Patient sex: M
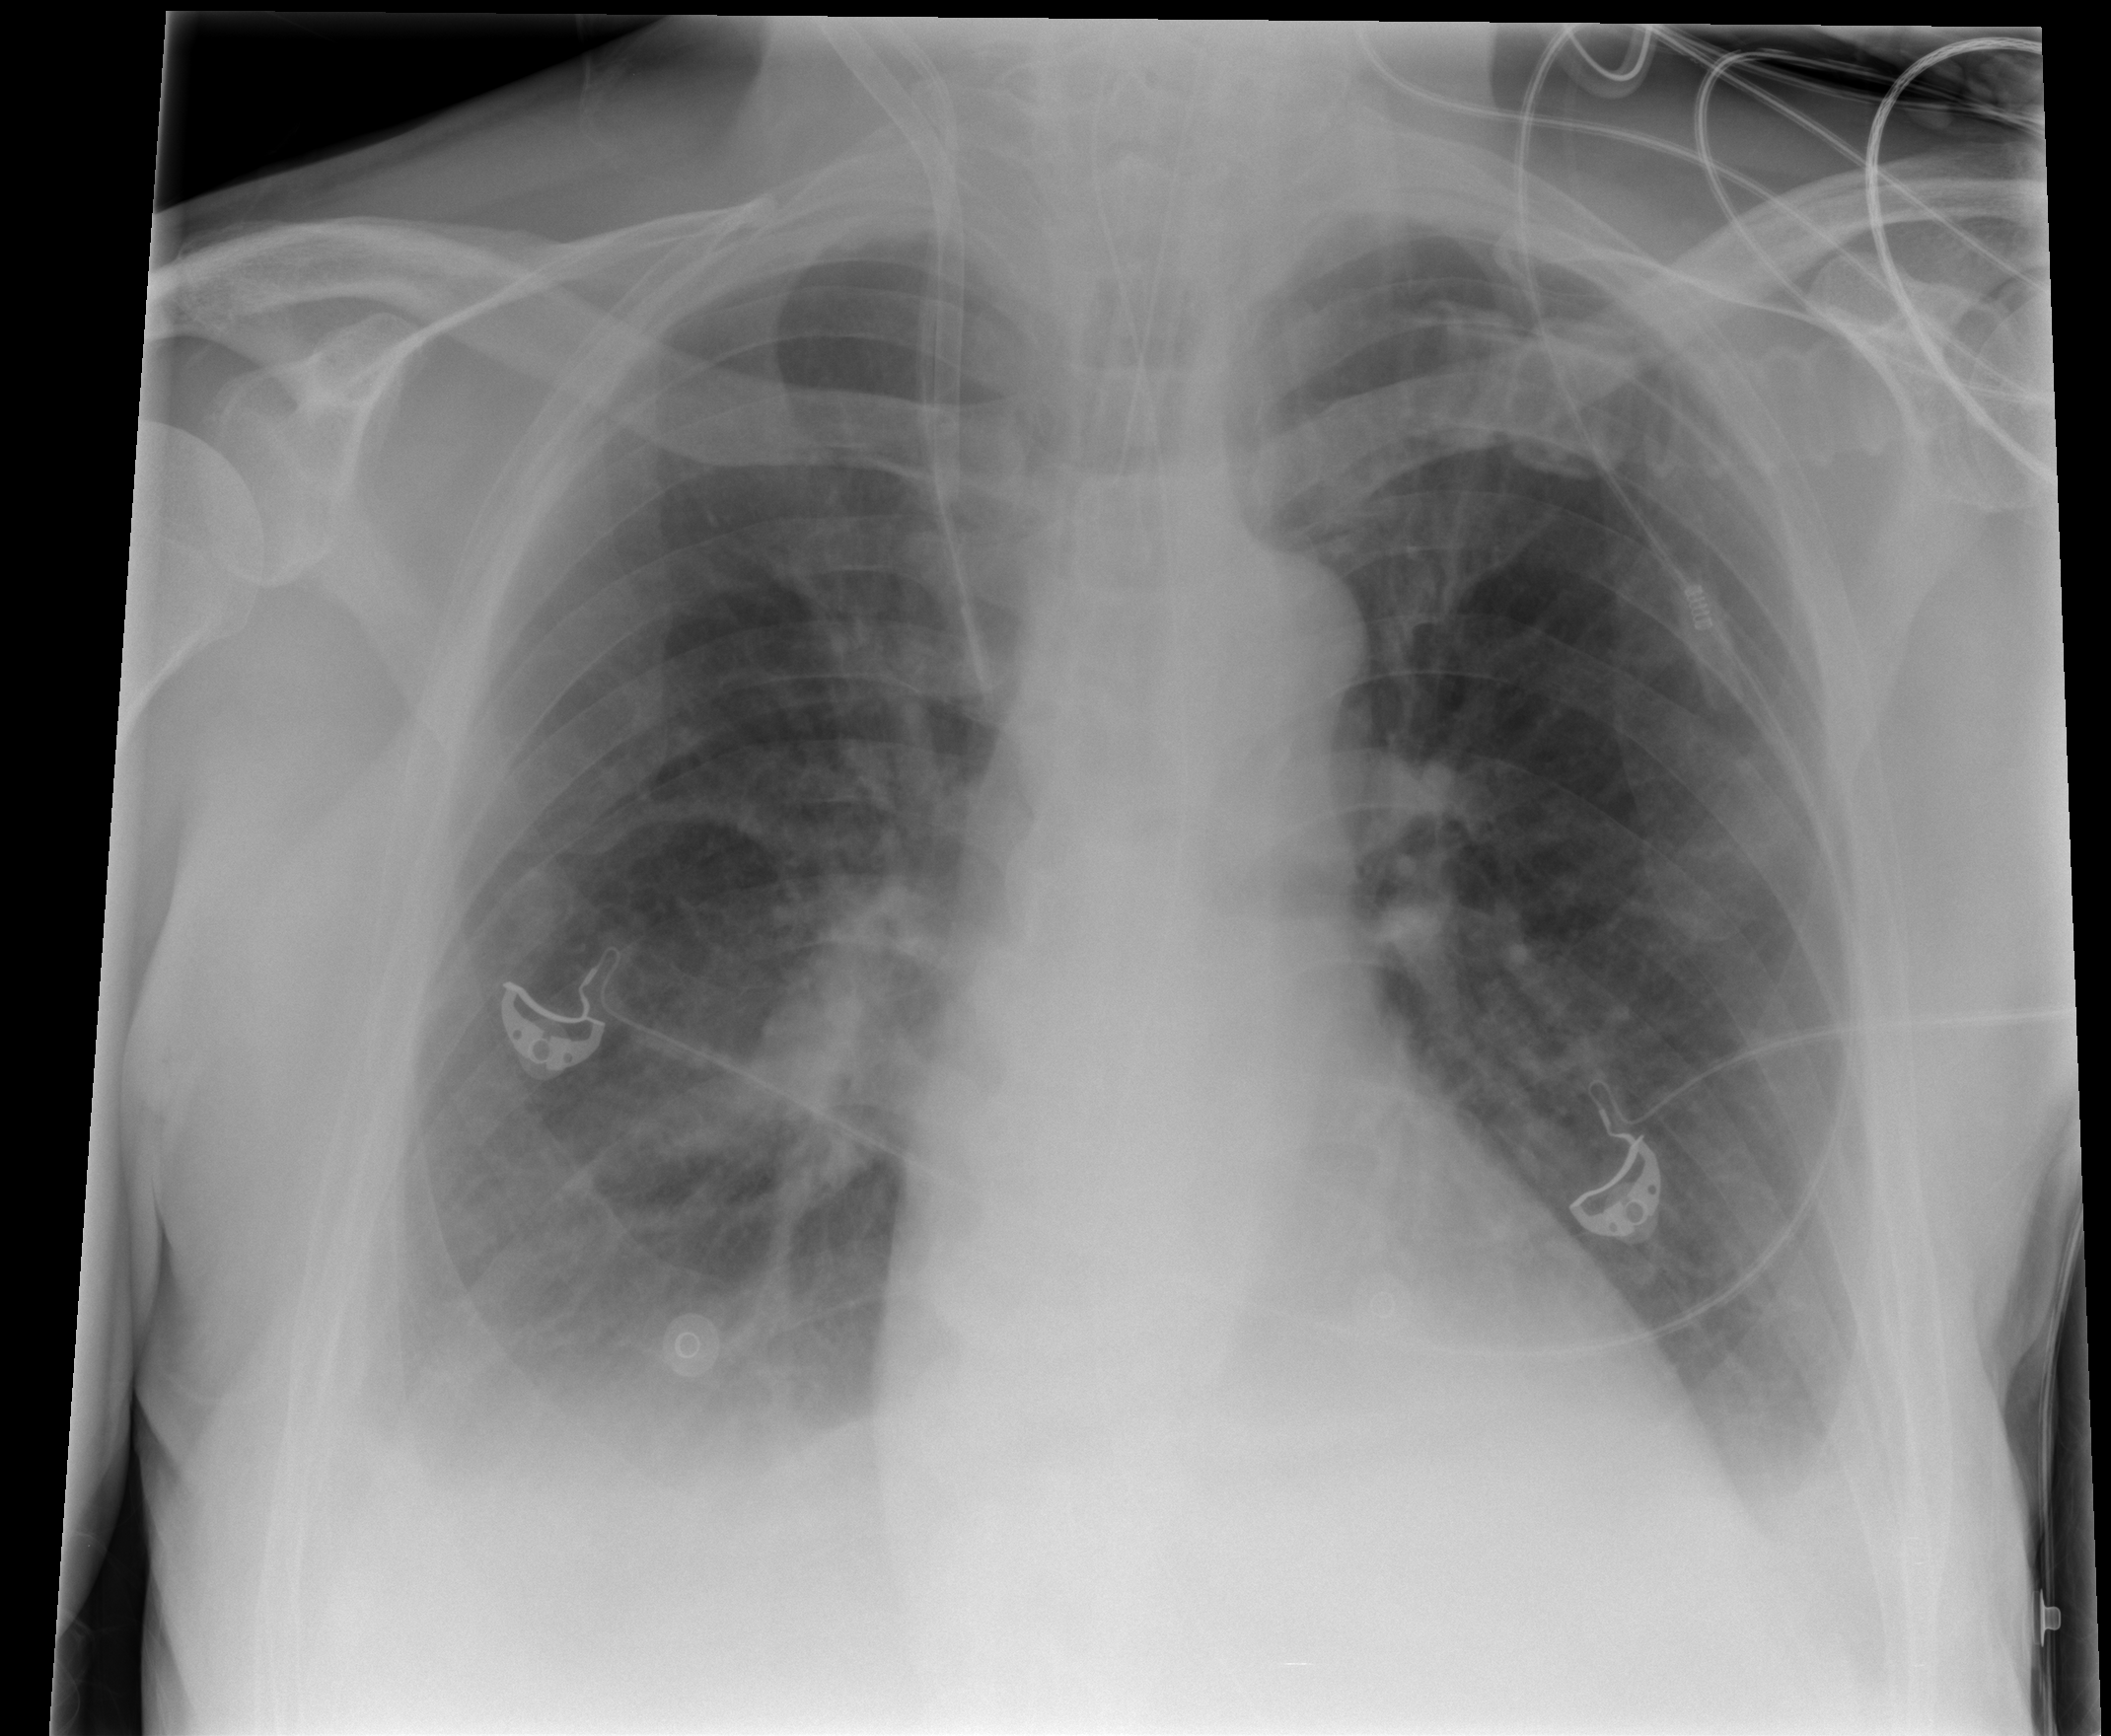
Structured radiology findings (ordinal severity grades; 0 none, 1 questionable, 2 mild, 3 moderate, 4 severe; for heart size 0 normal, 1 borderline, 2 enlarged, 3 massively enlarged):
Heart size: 0
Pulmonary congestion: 0
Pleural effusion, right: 2
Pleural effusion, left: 2
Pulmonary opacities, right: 0
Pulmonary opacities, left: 0
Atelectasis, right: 2
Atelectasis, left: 2